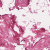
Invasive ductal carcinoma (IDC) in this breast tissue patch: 0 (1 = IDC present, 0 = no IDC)